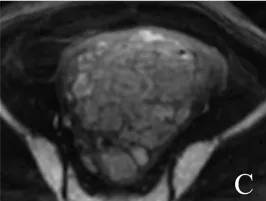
A 40-year-old patient with diffuse uterine leiomyomatosis. (A-C) Diffuse thickening of the myometrium with multiple masses showing a low signal in sagittal T2WI, mild enhancement in sagittal T1-enhanced image, and a slightly greater signal in DWI. T2WI, T2-weighted imaging; DWI, diffusion-weighted imaging.
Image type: radiology (mri)